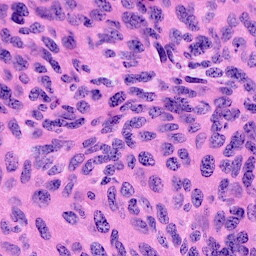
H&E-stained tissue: Cervix